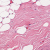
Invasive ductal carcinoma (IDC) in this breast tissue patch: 0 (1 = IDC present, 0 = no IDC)